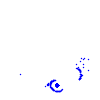
Particle: kaon